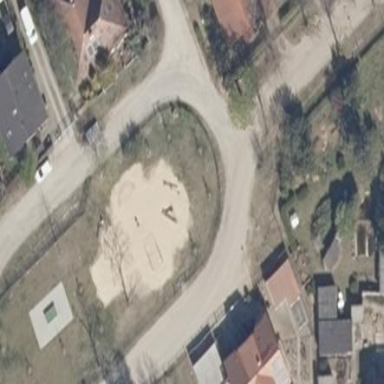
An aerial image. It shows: Square.